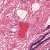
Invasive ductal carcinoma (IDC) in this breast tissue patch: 0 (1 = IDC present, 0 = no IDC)